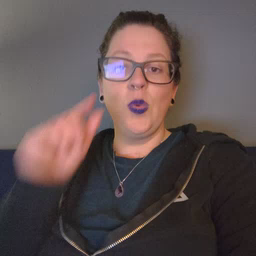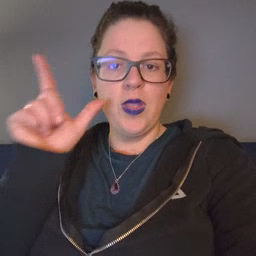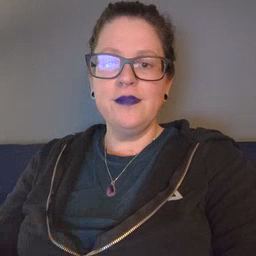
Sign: wake